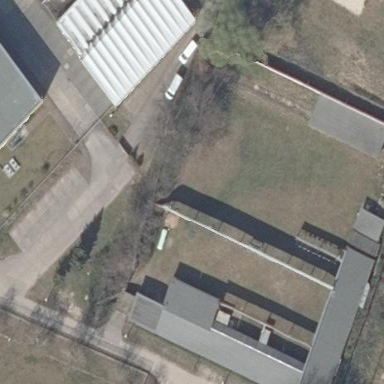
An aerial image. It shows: Wall surrounding shooting sport area.